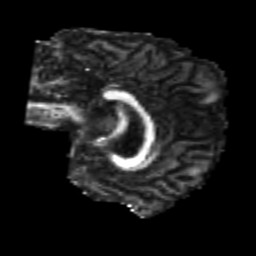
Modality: FA
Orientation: sagittal
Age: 22
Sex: male
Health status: healthy
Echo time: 0.074 s